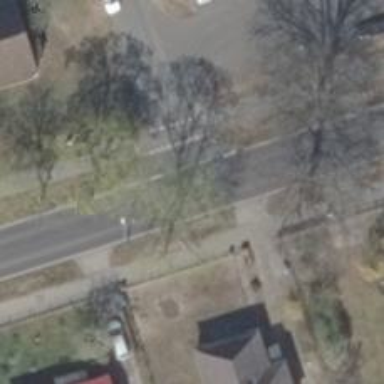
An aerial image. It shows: Secondary road with asphalt surface and separate sidewalks on both sides.